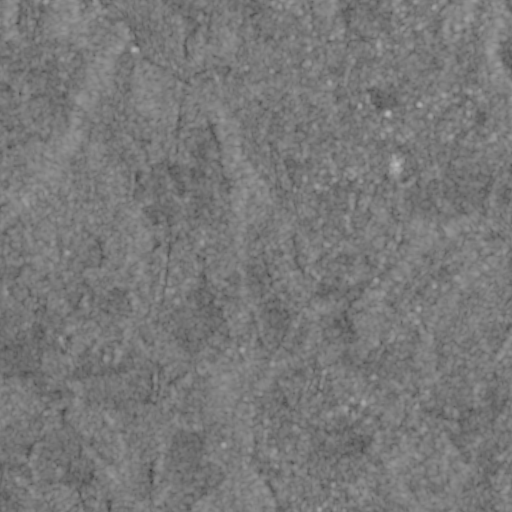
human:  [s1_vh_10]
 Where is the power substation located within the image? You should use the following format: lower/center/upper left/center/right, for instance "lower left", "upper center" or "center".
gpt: The power substation is located in the center right of the image.
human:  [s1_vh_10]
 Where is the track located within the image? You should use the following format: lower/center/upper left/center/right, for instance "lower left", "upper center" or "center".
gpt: The track is located in the upper right of the image.
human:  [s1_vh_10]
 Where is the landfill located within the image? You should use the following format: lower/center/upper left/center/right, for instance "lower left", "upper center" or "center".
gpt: There is no landfill in the image.

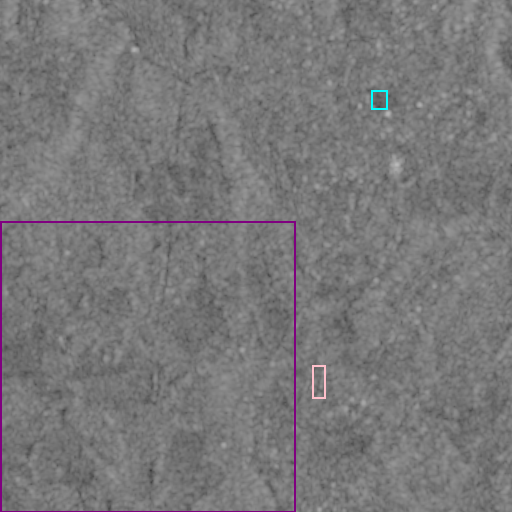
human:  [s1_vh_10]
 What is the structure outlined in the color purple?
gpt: The structure outlined in purple is a crop field.
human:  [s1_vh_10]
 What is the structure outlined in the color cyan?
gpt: The structure outlined in cyan is a park.
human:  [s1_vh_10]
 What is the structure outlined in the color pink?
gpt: The structure outlined in pink is a parking lot.
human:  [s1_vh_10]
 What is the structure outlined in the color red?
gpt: There is no red outline.